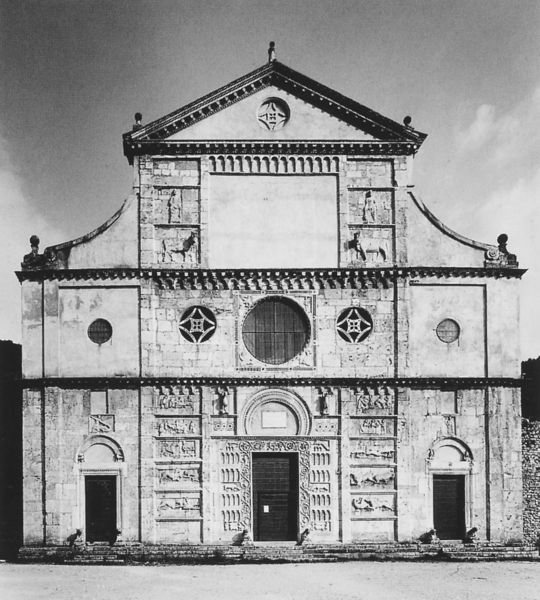
Titel: Fassadenreliefs, S. Pietro
Standort: Spoleto, S. Pietro (EU - I - Umbrien)
Schlagwörter: himmel, weiß, fenster, glas, schwarz, säulen, tür, dach, gebäude, haus, tier, tiere, stein, kirche, front, renaissance, rund, skulptur, relief, fassade, italien, türen, giebel, pilaster, figuren, rundbogen, treppe, treppen, symmetrie, tor, foto, fotografie, eingang, eingänge, rundfenster, symmetrisch, schwarzweiss, kugel, fries, portal, tore, voluten, rosette, griechisch, romanik, florenz, löwe, volute, fotographie, klassik, bau, bauwerk, kriche, romanisch, hauptportal, protal, vorderfront, gewände, statuten, synagoge, westfront, westseite, 1880, basillika